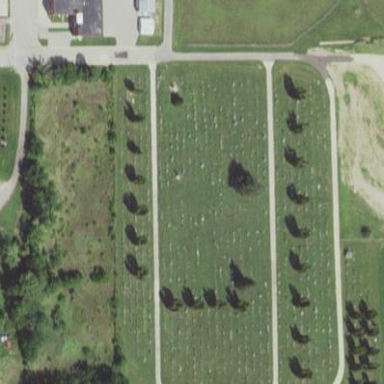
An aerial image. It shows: Cemetery.